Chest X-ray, PA view. Patient: 36 years old, sex F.
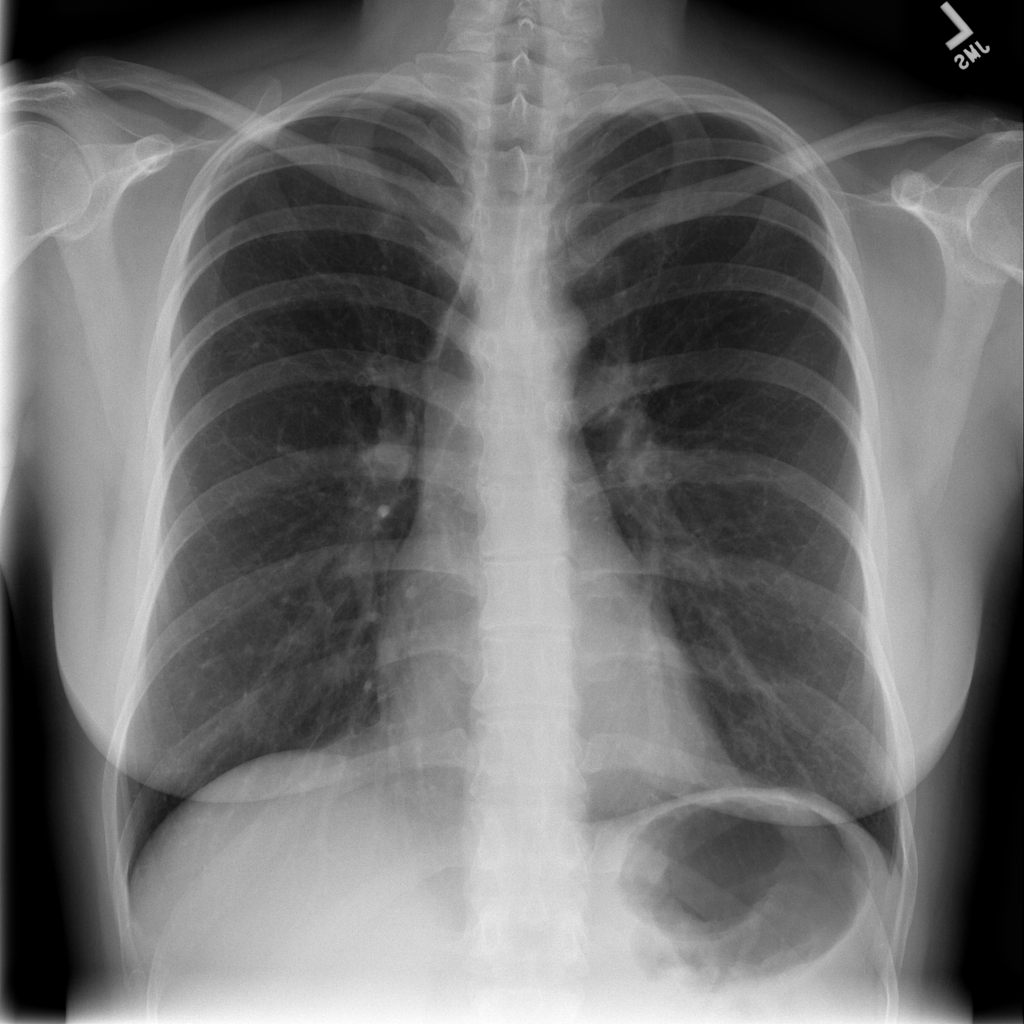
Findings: No Finding